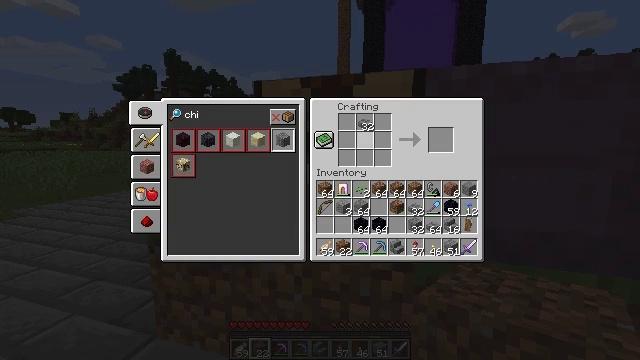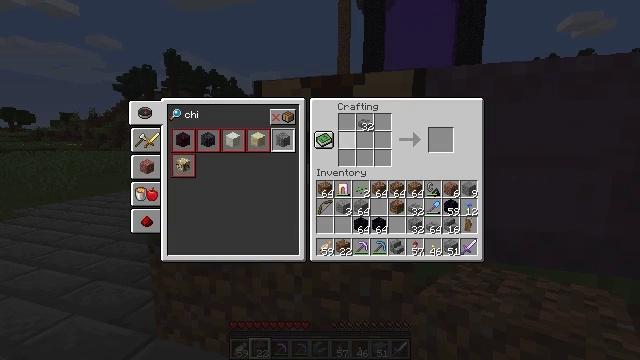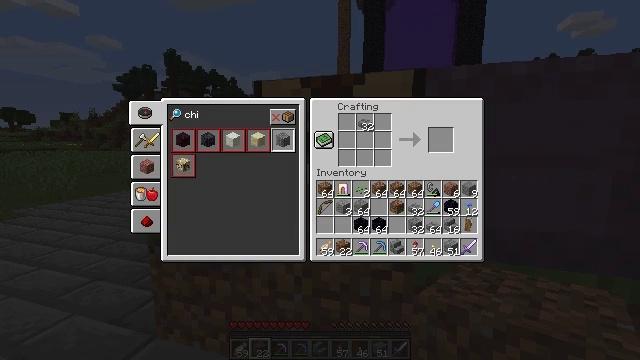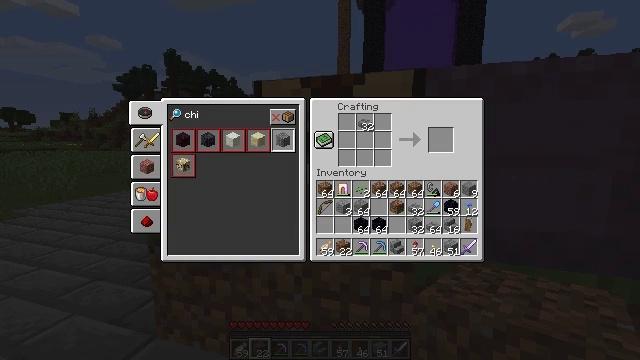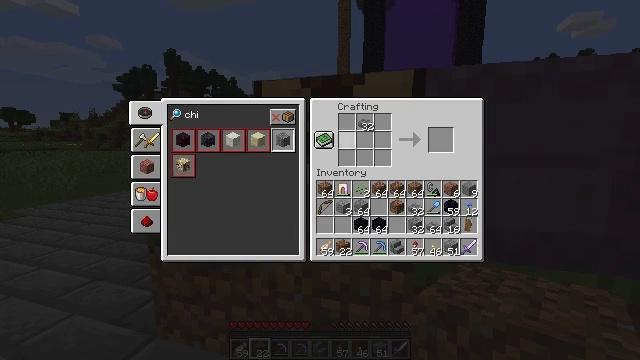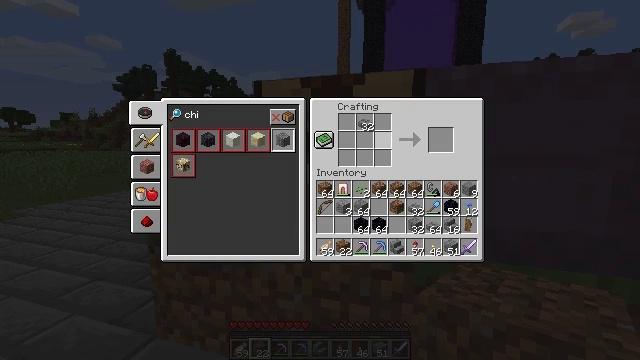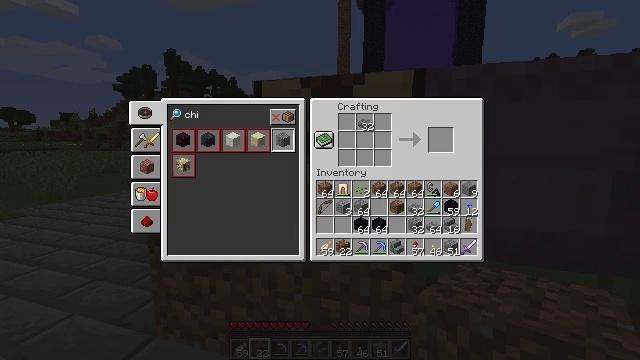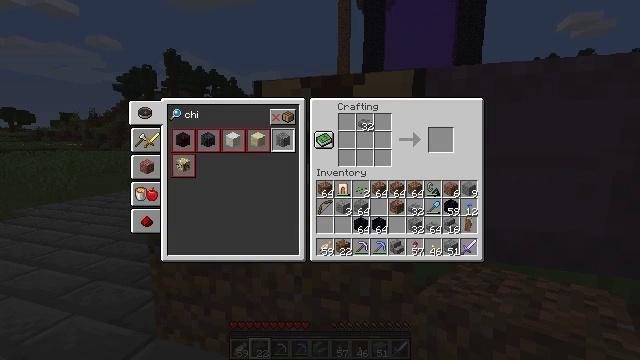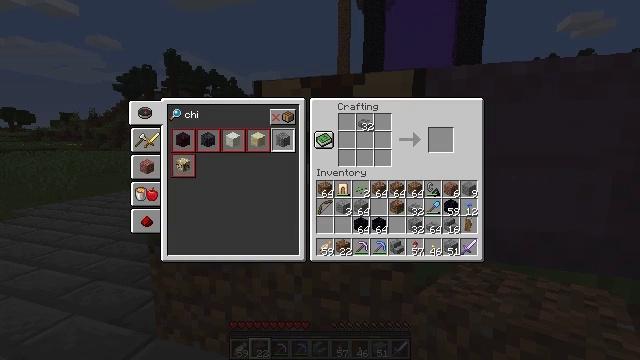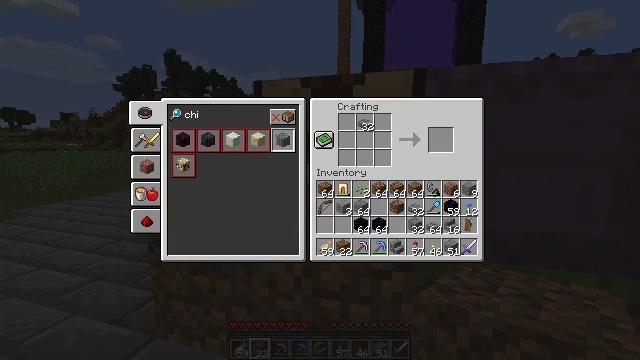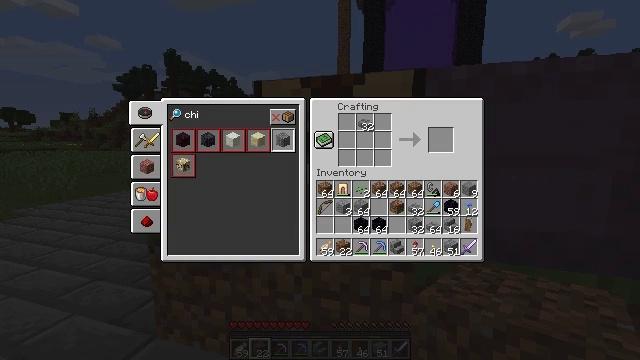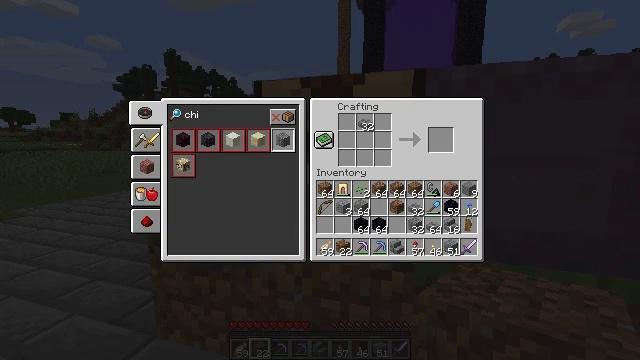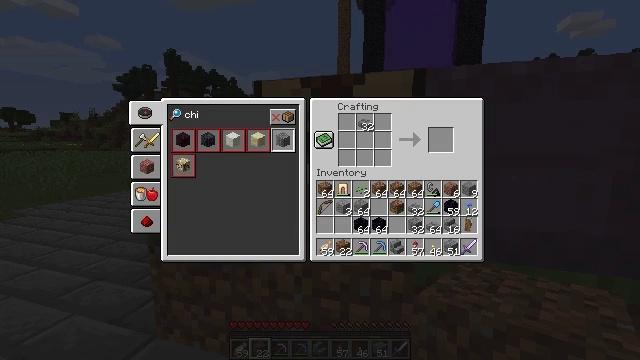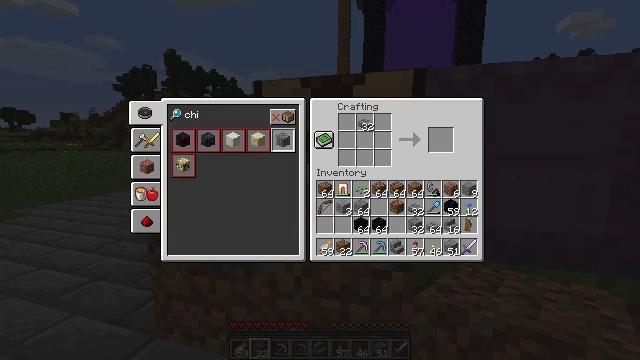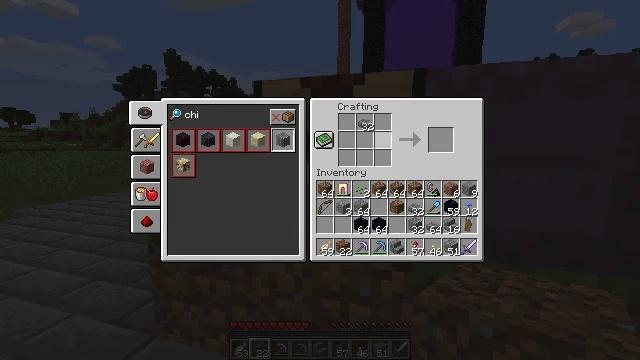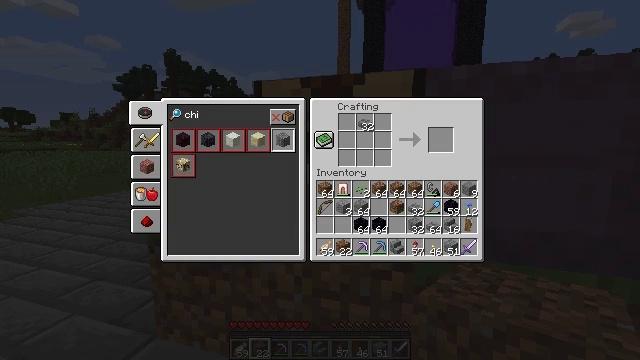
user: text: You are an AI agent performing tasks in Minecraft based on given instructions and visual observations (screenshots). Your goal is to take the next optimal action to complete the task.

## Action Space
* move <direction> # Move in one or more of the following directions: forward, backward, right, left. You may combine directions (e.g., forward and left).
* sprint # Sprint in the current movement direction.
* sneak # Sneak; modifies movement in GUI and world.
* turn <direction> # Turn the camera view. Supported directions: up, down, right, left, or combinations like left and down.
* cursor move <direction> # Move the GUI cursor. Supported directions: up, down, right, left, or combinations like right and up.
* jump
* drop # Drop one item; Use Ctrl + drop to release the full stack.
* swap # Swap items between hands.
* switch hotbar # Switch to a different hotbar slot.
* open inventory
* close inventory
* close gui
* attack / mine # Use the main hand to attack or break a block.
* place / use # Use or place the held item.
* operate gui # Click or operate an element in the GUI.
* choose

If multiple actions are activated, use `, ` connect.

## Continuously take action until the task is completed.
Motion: motion action
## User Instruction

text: Craft stone brick stairs.
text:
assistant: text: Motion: cursor move left
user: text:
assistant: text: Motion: cursor move left and up
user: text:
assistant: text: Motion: no_op
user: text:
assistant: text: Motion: cursor move right
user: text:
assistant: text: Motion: cursor move right
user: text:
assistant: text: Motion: cursor move right
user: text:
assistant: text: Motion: no_op
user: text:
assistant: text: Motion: no_op
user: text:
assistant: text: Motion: no_op
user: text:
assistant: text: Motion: no_op
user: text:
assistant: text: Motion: no_op
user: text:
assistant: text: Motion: no_op
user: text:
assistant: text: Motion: no_op
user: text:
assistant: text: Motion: no_op
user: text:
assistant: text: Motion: cursor move left and up
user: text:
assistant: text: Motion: cursor move left and up
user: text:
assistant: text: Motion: cursor move left
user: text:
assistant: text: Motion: cursor move left
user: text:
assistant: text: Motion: cursor move left
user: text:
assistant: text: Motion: cursor move left and down
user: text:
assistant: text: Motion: no_op
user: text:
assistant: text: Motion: no_op
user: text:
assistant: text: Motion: operate gui
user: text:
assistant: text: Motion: operate gui
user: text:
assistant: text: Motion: no_op
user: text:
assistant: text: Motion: no_op
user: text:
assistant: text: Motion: no_op
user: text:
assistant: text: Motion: no_op
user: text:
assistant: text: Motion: no_op
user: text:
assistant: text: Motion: no_op